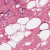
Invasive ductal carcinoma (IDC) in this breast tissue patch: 0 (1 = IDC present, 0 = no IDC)